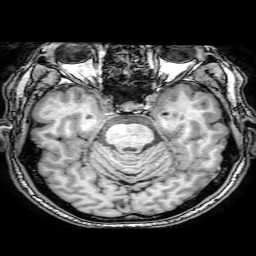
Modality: T1w
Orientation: coronal
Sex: male
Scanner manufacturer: philips
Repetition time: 0.008103 s
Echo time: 0.00372 s